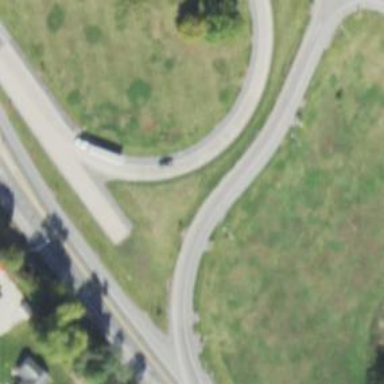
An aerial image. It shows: Asphalt trunk link road.